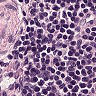
Metastatic tissue present: no